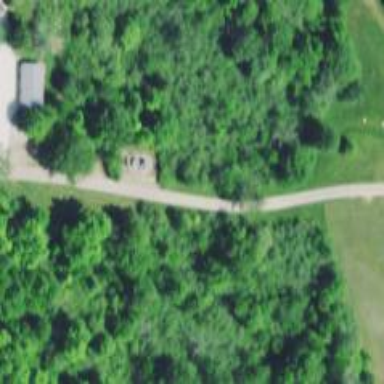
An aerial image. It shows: Driveway leading to service road.